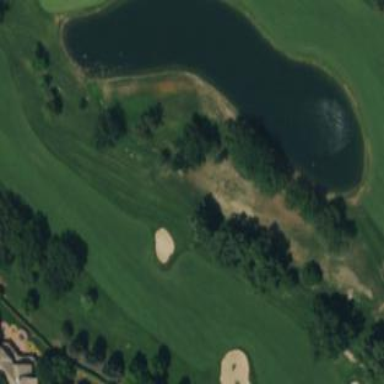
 likely golf fairway with neatly mown grass."